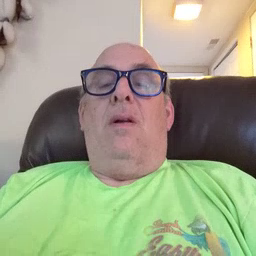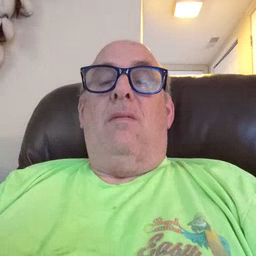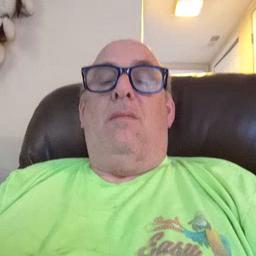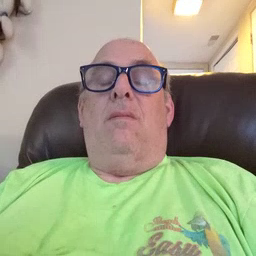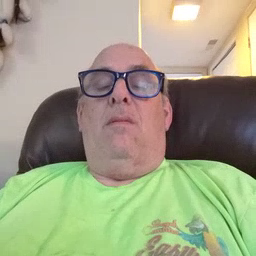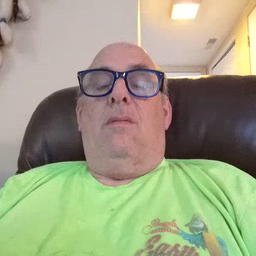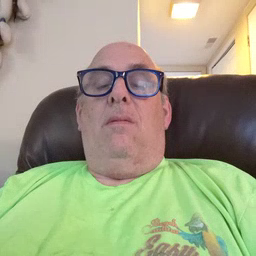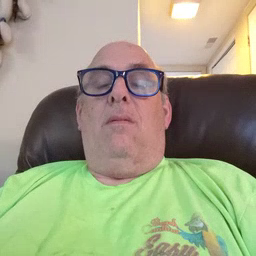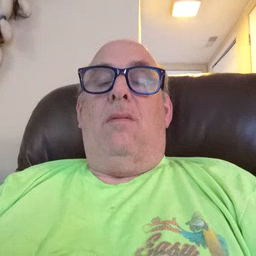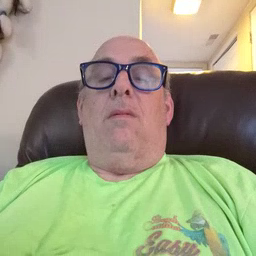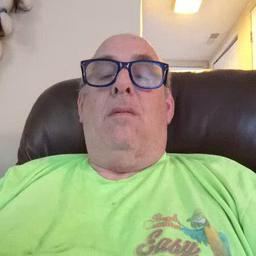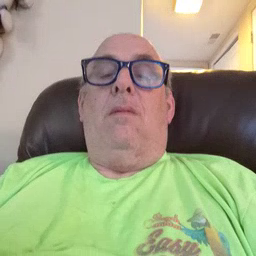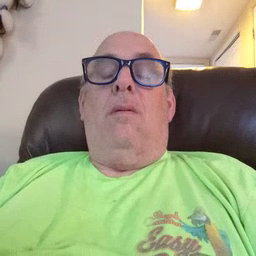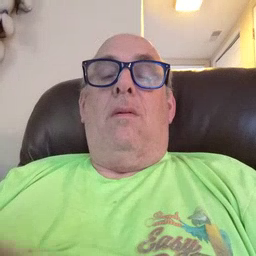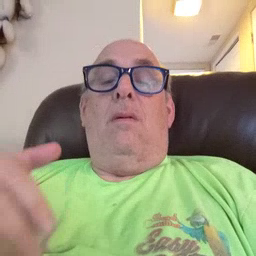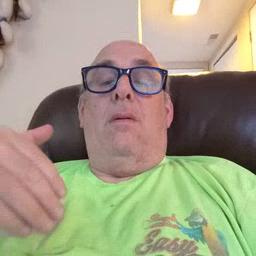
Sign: animal